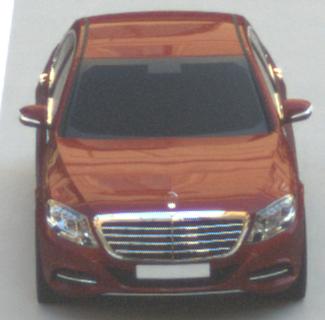
Make: Mercedes-Benz
Model: S 400 HYBRID
Detailed model: S-Class (222) Limousine
Model produced from: 2013/05
Model produced until: 2015/04
Doors: 4
Color: red
Road condition: dry road
Daytime: morning or afternoon
Contrast: low contrast